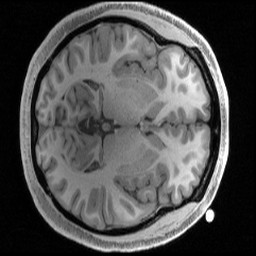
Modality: T1w
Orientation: axial
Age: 18
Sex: male
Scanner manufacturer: siemens
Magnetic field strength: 3 T
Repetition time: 2.4 s
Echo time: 0.00231 s